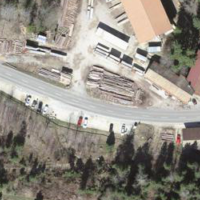
EUNIS habitat code: 55
Species observed at this site:
Tussilago farfara